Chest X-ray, AP view. Patient: 52 years old, sex F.
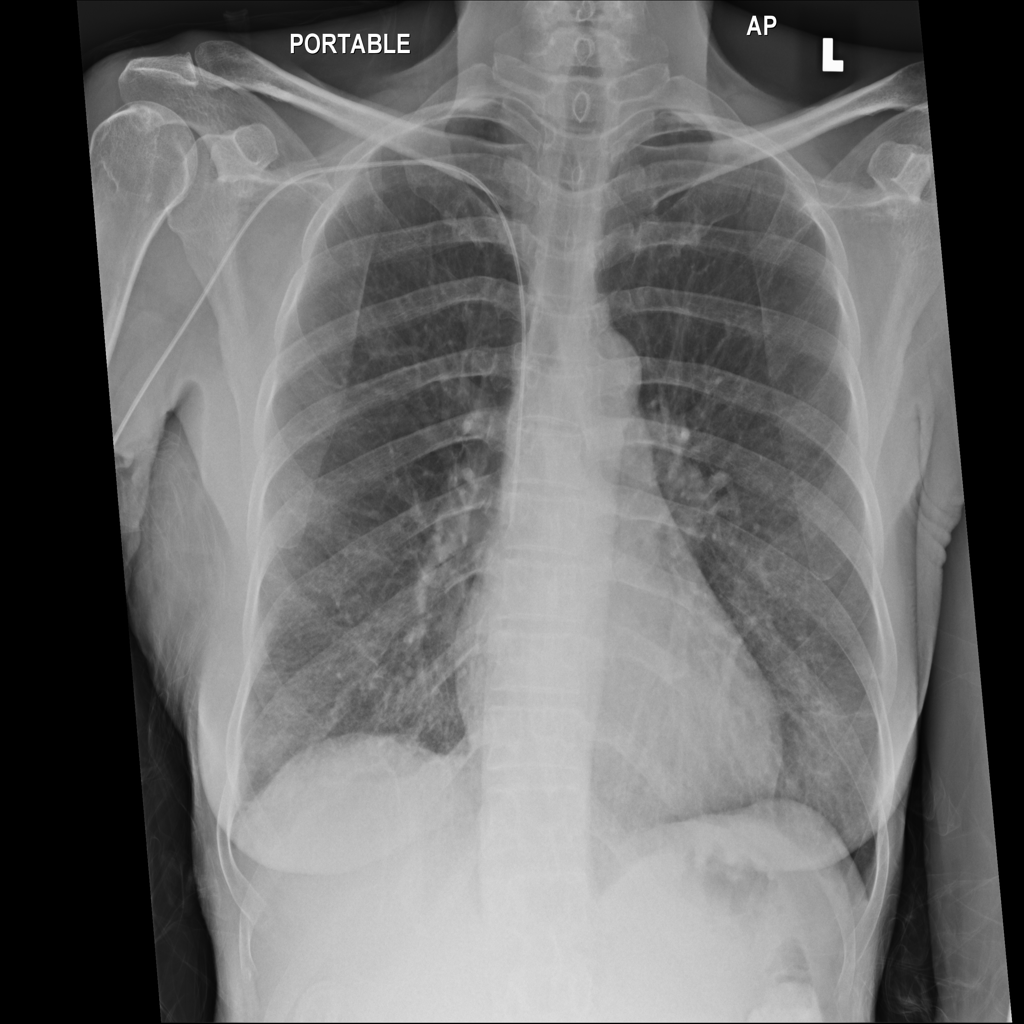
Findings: Mass